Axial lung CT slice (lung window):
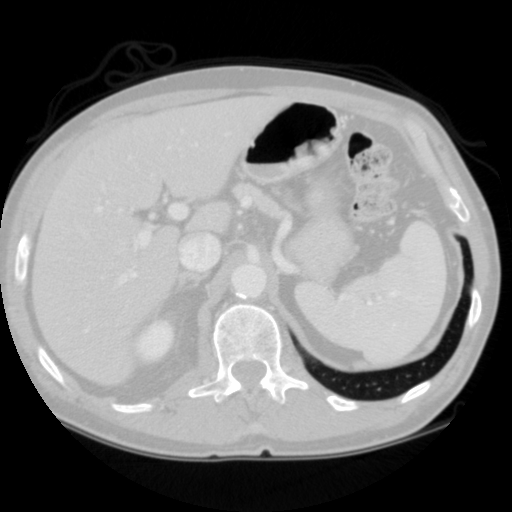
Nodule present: no